Interaction volume radius: 5 \u00c5
Interaction volume height: 15 \u00c5
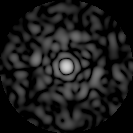
Disorder parameter: 0.8459